Question: I have several form items that i would like floated left or right. However i can't seem to get them to do as they are told (possibly as I'm not telling them correctly).
So i have two sets of form items
1. info about car ---- should all be on the left
2. info about person - should all be on the right

to inline float each item left or right
i.e
'''
<div style="float:left">
<label>Engine<span class="small">Engine Size</span></label>
<select id="engine" name="engine-size">
<option value="1.0 Litre">1.0 Litre</option>
<option value="1.6 Litre">1.6 Litre</option>
<option value="1.2 Litre">1.2 Litre</option>
<option value="2.5 Litre">2.5 Litre</option>
<option value="3 Litre">3 Litre</option>
<option value="4+ Litre">4+ Litre</option>
</select>
</div>
'''
However this approach doesn't entiry work as the "Model" is still on right side as well as "transmission".
> CSS
'''
/* ----------- My Form ----------- */
.form1{
float:left;
margin:0 auto;
width:900px;
height:500px;
padding:14px;
}
/* ----------- stylized ----------- */
#stylized{
/*border:solid 2px #b7ddf2;*/
}
#stylized h1 {
font-size:14px;
font-weight:bold;
margin-bottom:8px;
}
#stylized p{
font-size:11px;
color:#666666;
margin-bottom:20px;
/*border-bottom:solid 1px #b7ddf2;*/
padding-bottom:10px;
}
#stylized label{
display:block;
font-weight:bold;
text-align:right;
width:140px;
float:left;
}
#stylized .small{
color:#666666;
display:block;
font-size:11px;
font-weight:normal;
text-align:right;
width:140px;
}
#stylized input, select, checkbox, radio{
float:left;
font-size:12px;
padding:4px 2px;
border:solid 1px #aacfe4;
width:200px;
margin:2px 0 20px 10px;
}
#stylized button{
clear:both;
margin-left:150px;
width:125px;
height:31px;
background:#666666 url(img/button.png) no-repeat;
text-align:center;
line-height:31px;
color:#FFFFFF;
font-size:11px;
font-weight:bold;
}
'''
> HTML
'''
<div id="stylized" class="form1">
<form id="form1" method="POST" action="">
<div style="float:left">
<label>Make<span class="small">Choose the make.</span></label>
<select id="make" name="make" required autofocus style="float:left">
<option value="Default"></option>
<option value="Alfa Romeo">Alfa Romeo</option>
<option value="Aston Martin"> Aston Martin</option>
<option value="Audi"> Audi</option>
<option value="Bentley"> Bentley</option>
<option value="BMW">BMW</option>
<option value="Daihatsu">Daihatsu</option>
<option value="Dodge">Dodge</option>
<option value="Ferrari">Ferrari </option>
<option value="Fiat">Fiat</option>
<option value="Ford">Ford</option>
<option value="Honda">Honda</option>
<option value="Hyundai">Hyundai </option>
<option value="Isuzu">Isuzu</option>
<option value="Jaguar">Jaguar</option>
<option value="Jeep">Jeep</option>
<option value="Kia" >Kia</option>
<option value="Lamborghini">Lamborghini </option>
<option value="Land Rover">Land Rover</option>
<option value="Lexus">Lexus</option>
<option value="Lotus">Lotus </option>
<option value="Maserati">Maserati </option>
<option value="Mazda"> Mazda</option>
<option value="Mercedes-Benz">Mercedes-Benz </option>
<option value="MG">MG </option>
<option value="Mini">Mini </option>
<option value="Mitsubishi">Mitsubishi </option>
<option value="Nissan">Nissan </option>
<option value="Noble">Noble </option>
<option value="Peugeot">Peugeot </option>
<option value="Porsche">Porsche </option>
<option value="Renault">Renault</option>
<option value="Rolls Royce"> Rolls Royce</option>
<option value="Rover">Rover</option>
<option value="Saab">Saab </option>
<option value="Seat">Seat </option>
<option value="Skoda">Skoda </option>
<option value="Smart" >Smart</option>
<option value="Subaru">Subaru </option>
<option value="Suzuki">Suzuki</option>
<option value="Toyota"> Toyota</option>
<option value="TVR">TVR </option>
<option value="Vauxhall"> Vauxhall</option>
<option value="Volvo">Volvo </option>
<option value="Volkswagen">Volkswagen</option>
<option value="Other">Other</option>
</select>
</div>
<div style="float:right">
<label>Name<span class="required">*</span><span class="small">Add your name</span> </label>
<input type="text" id="name" name="name" placeholder="John Doe" required/>
</div>
<div style="float:left">
<label>Model<span class="required">*</span><span class="small">Add the model</span></label>
<input type="text" id="model" name="model" placeholder="Model of Car" style="float:left" required/>
</div>
<div style="float: left; ">
<label>Body Type<span class="small">Add body type</span></label>
<select id="body-type" name="body-type" style="float:left">
<option value="Hatchback">Hatchback</option>
<option value="Saloon">Saloon</option>
<option value="Estate">Estate</option>
<option value="Sports">Sports</option>
<option value="Convertable">Convertable</option>
<option value="Sports Utility Vehicle">Sports Utility Vehicle</option>
<option value="Other">Other</option>
</select>
</div>
<div style="float: right;">
<label>Email Address<span class="required">*</span><span class="small">Add Email Address</span></label>
<input type="email" id="email" name="email" placeholder="johndoe@example.com" required />
</div>
<div style="float: left;">
<label>Transimission<span class="small">Choose Transmission</span></label>
<label>Automatic</label>
<input type="radio" name="transmission" value="Manual">
<label>Manual</label>
<input type="radio" name="transmission" value="Automatic">
</div>
<div style="float:right">
<label>Telephone<span class="small">Add your Tel Number</span></label>
<input type="tel" id="telephone" name="telephone" placeholder="UK Telephone Number" input size="10" />
</div>
<div style="float:left">
<label>Color<span class="small">Choose you colour</span></label>
<input type="color" id="colour" name="colour" style="height:15px; width" required/>
</div>
<div style="float:right">
<label>Message<span class="required">*</span><span class="small">Additional Info</span></label>
<textarea id="message" stname="message" placeholder="Your message must be greater than 20 charcters" required data-minlength="20"></textarea>
</div>
<div style="float:left">
<label>Engine<span class="small">Engine Size</span></label>
<select id="engine" name="engine-size">
<option value="1.0 Litre">1.0 Litre</option>
<option value="1.6 Litre">1.6 Litre</option>
<option value="1.2 Litre">1.2 Litre</option>
<option value="2.5 Litre">2.5 Litre</option>
<option value="3 Litre">3 Litre</option>
<option value="4+ Litre">4+ Litre</option>
</select>
</div>
<div style="float:left">
<label>Doors<span class="small">Number of Doors</span></label>
<select id="doors" name="doors">
<option value="3">3</option>
<option value="4">4</option>
<option value="5+">5+</option>
</select>
</div>
<div style="float:left">
<label>Age<span class="small">Age</span></label>
<select id="age" name="age">
<option value="Less than 1 Year">Less than 1 Year</option>
<option value="2">2</option>
<option value="3">3</option>
<option value="5">5</option>
<option value="5+">5+</option>
</select>
</div>
<div style="float:left">
<label>Fuel<span class="small">Fuel Type</span> </label>
<select id="fuel" name="fuel">
<option value="Petrol">Petrol</option>
<option value="Diesel">Diesel</option>
<option value="Electric">Electric</option>
<option value="Hybrid">Hybrid</option>
</select>
</div>
<div style="float:left">
<label>Milage<span class="small">Milage</span> </label>
<select id="milage" name="milage">
<option value="10,000 or Less">10,000 or Less</option>
<option value="75,000">75,000</option>
<option value="100,000">100,000</option>
<option value="150,000 or More">150,000 or More</option>
</select>
</div>
<div style="float:left">
<label>Max-Budget<span class="required">*</span><span class="small">Select your maximum budget limit</span></label>
<input type="text" id="max-price" name="max-price" placeholder="Maximum Price of Car" style="height:15px;" required/>
</div>
<div style="float:left">
<label>Min-Budget<span class="required">*</span><span class="small">Select your minimum budget limit</span></label>
<input type="text" id="min-price" name="min-price" placeholder="Minimum Price of Car" style="height:15px;" required/>
<p id="req-field-desc">&nbsp;</p>
</div>
<div style="float:left"> <span class="required">*</span> indicates a required field </div>
<div style="float:right">
<input type="submit" value="Find My Car!" id="submit-button" />
</div>
</form>
</div>
'''
Any pointers to what i need to do, or what i am missing would be great! Thanks
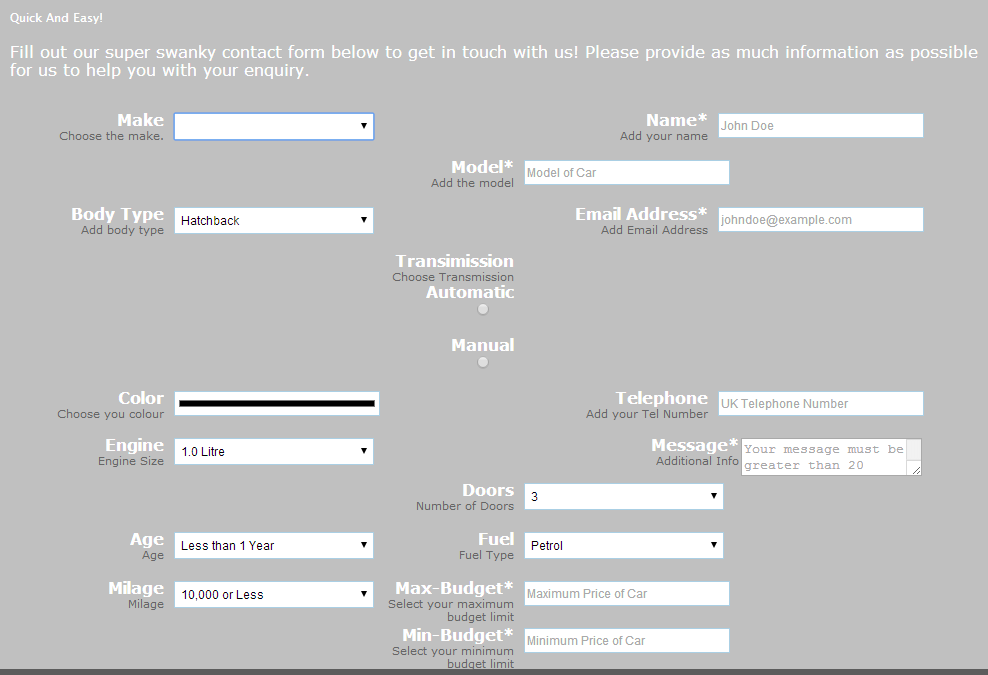
Answer: First, don't use inline styles.
Second, instead of having each field go left then right then left then right, try rearranging the form into 2 fieldsets, a left column fieldset and a right column fieldset (left being the car stuff, right being the personal stuff). This way, you only need to float 2 things, one left and one right. The fields inside those columns can just stack.
Note - I also added a '<div class="form-group>' around each 'part' of the form so they are block level.
E.g.
'''
<form>
<fieldset id="car-info">
<div class="form-group">
<label>Model<span class="required">*</span><span class="small">Add the model</span></label>
<input type="text" id="model" name="model" placeholder="Model of Car" style="float:left" required/>
</div>
<div class="form-group">
<label>Transimission<span class="small">Choose Transmission</span></label>
<label>Automatic</label>
<input type="radio" name="transmission" value="Manual">
<label>Manual</label>
<input type="radio" name="transmission" value="Automatic">
</div>
</fieldset>
<fieldset id="personal-info">
<div class="form-group">
<label>Name<span class="required">*</span><span class="small">Add your name</span> </label>
<input type="text" id="name" name="name" placeholder="John Doe" required/>
</div>
<div class="form-group">
<label>Email Address<span class="required">*</span><span class="small">Add Email Address</span></label>
<input type="email" id="email" name="email" placeholder="johndoe@example.com" required />
</div>
</fieldset>
</form>
'''
Example CSS
'''
#car-info {
float: left;
width: 50%;
}
#personal-info {
float: right;
width: 50%;
}
fieldset {
padding: 0;
border: 0;
margin: 0;
}
label {
display: block;
}
.form-group {
margin-bottom: 20px;
}
'''
<URL>